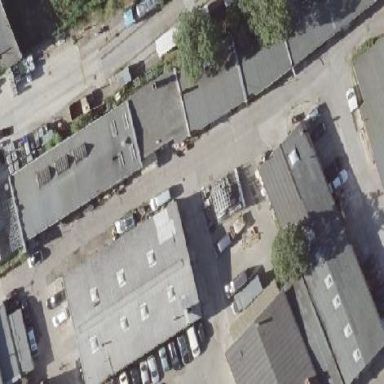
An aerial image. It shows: Commercial building.